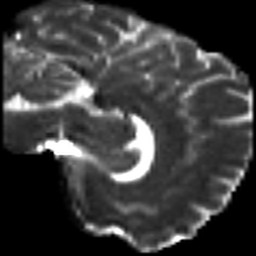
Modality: T2w
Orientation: sagittal
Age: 32
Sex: male
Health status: healthy
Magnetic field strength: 3 T
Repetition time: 8.4 s
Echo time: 0.0926 s